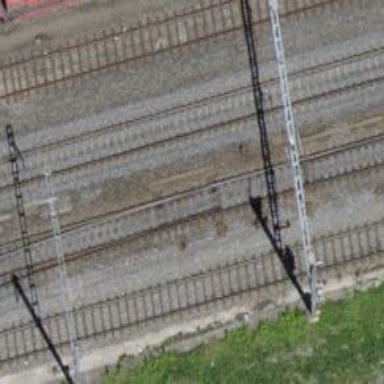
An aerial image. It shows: Single railway track with electrification through contact line.